Aerial crown-view tile of a tropical tree (Barro Colorado Island, Panama), acquired 20241112:
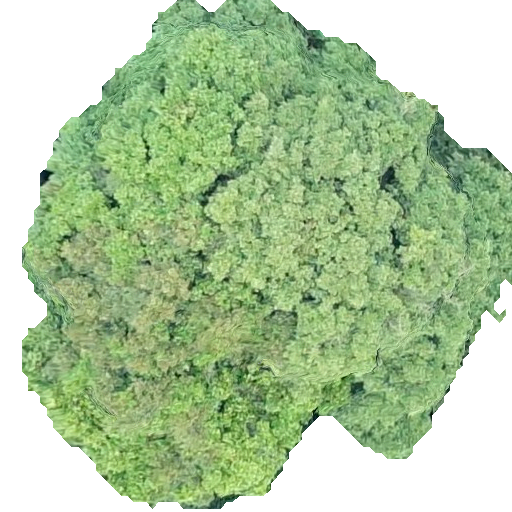
Species: Prioria copaifera
GBIF accepted scientific name: Prioria copaifera
Crown area: 281.015 m²